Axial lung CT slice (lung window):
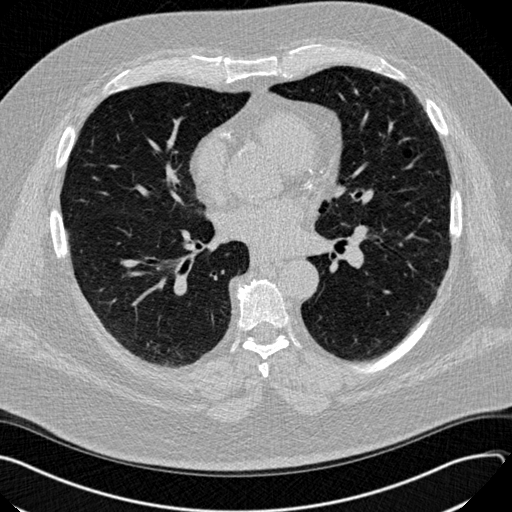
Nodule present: no